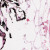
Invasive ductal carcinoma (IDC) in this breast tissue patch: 0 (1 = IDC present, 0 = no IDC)